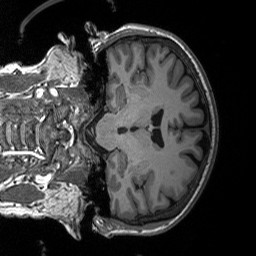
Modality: T1w
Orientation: coronal
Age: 50
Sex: male
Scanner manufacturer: siemens
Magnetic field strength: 3 T
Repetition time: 2.53 s
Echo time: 0.00219 s